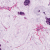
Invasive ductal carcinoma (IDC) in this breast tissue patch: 1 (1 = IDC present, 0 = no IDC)